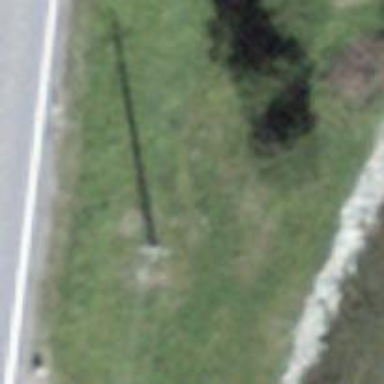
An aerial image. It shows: Power pole.